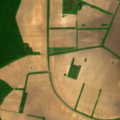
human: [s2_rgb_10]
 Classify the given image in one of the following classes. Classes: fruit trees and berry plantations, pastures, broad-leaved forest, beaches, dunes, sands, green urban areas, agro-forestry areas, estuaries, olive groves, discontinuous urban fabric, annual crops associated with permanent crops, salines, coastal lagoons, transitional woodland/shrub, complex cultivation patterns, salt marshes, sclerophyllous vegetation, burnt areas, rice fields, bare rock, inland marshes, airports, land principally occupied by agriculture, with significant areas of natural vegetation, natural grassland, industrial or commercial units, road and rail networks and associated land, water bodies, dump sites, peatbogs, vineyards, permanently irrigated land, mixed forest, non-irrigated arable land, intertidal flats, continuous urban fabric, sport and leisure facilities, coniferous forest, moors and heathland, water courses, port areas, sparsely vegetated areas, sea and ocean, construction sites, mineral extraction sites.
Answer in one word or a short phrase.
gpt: non-irrigated arable land, transitional woodland/shrub